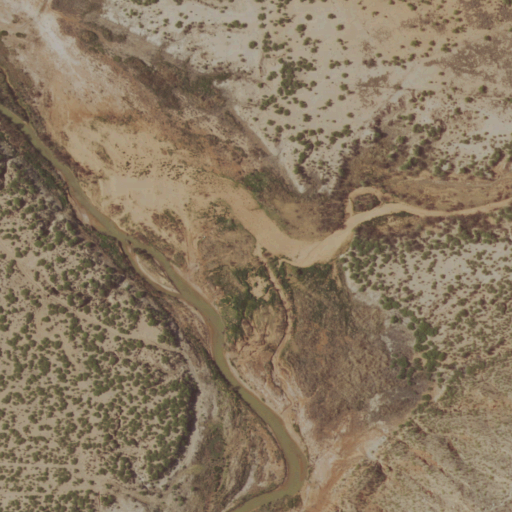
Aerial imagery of valley in New Mexico named Pierce Canyon containing shrub, woody wetlands, herbaceous wetlands, and open water